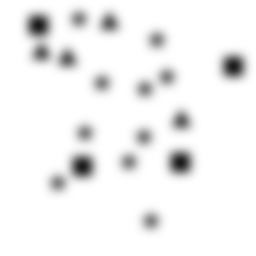
Squares: 4
Triangles: 4
Stars: 10
Total shapes: 18